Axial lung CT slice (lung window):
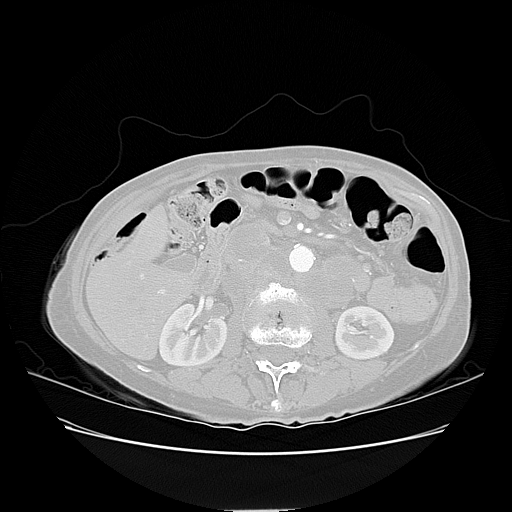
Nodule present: no